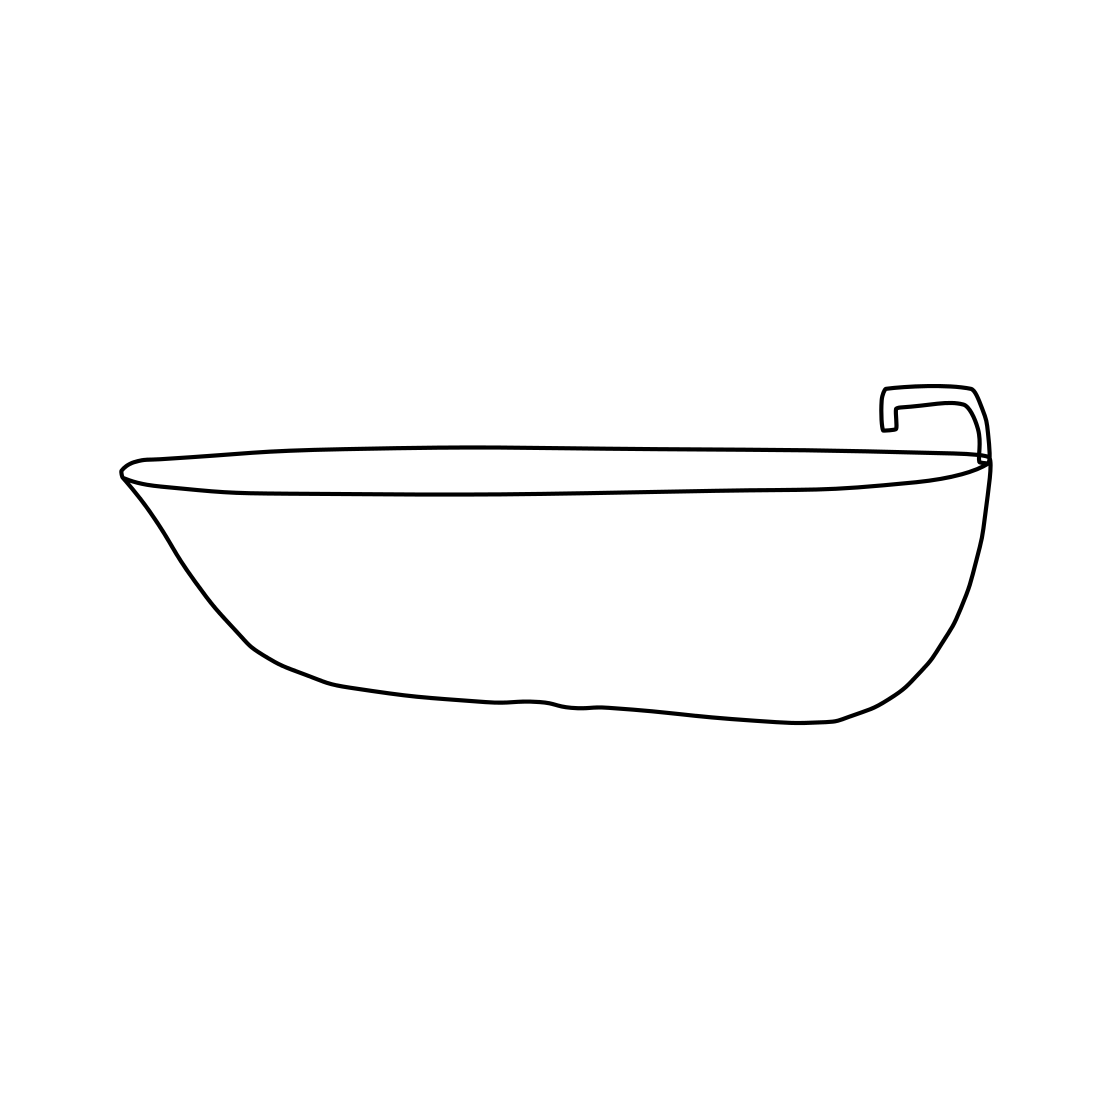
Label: bathtub